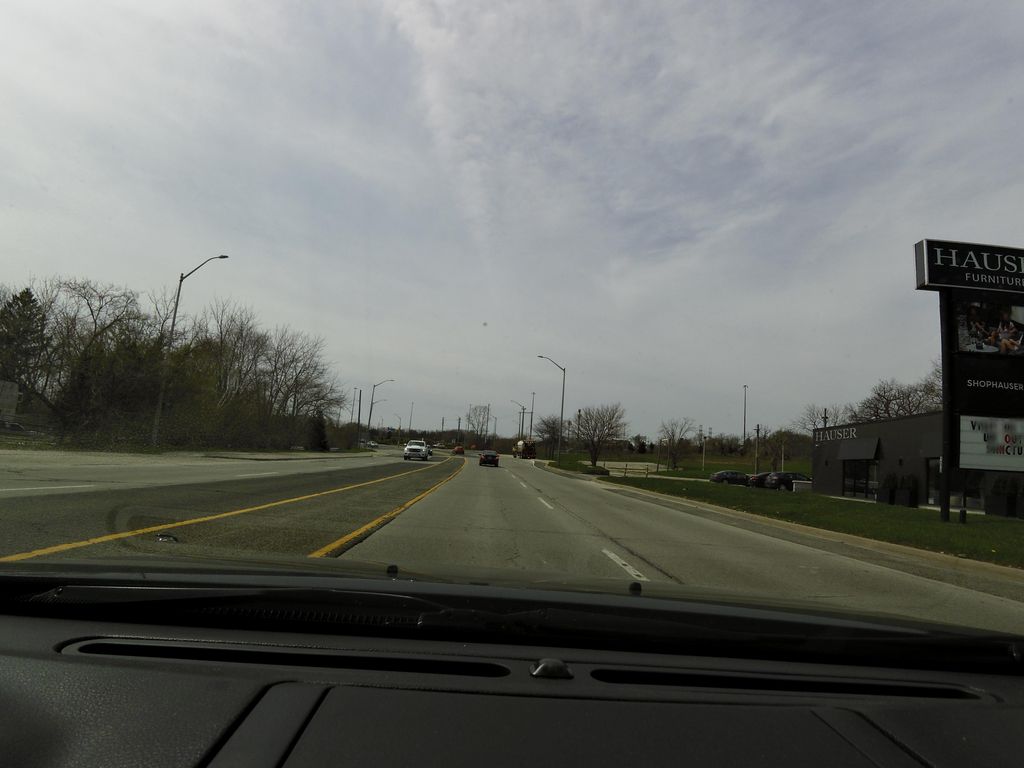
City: hamilton